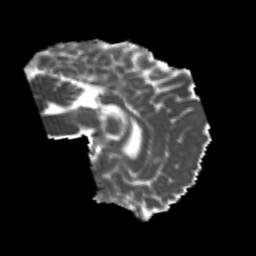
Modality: MD
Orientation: sagittal
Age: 22
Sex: male
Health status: healthy
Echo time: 0.074 s